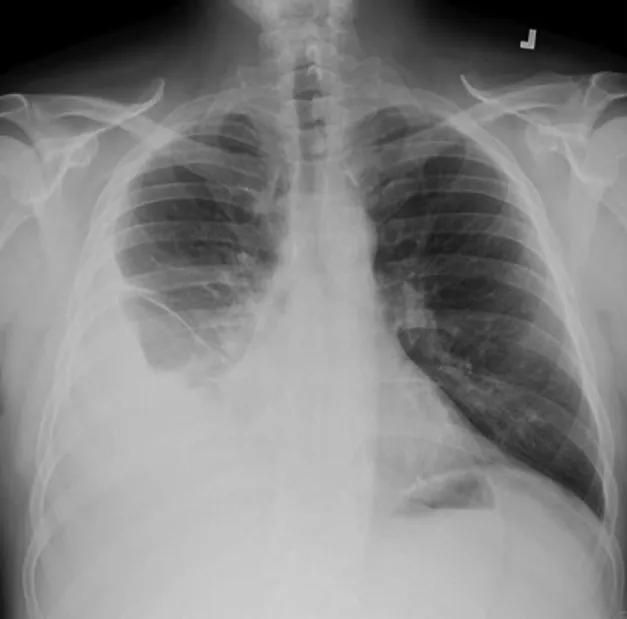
Right pleural effusion with associated basilar atelctasis.
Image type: radiology (x_ray)